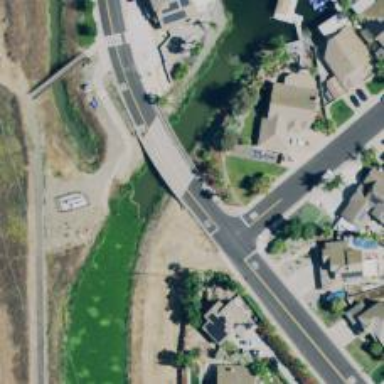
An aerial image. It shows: Tertiary road with bridge.